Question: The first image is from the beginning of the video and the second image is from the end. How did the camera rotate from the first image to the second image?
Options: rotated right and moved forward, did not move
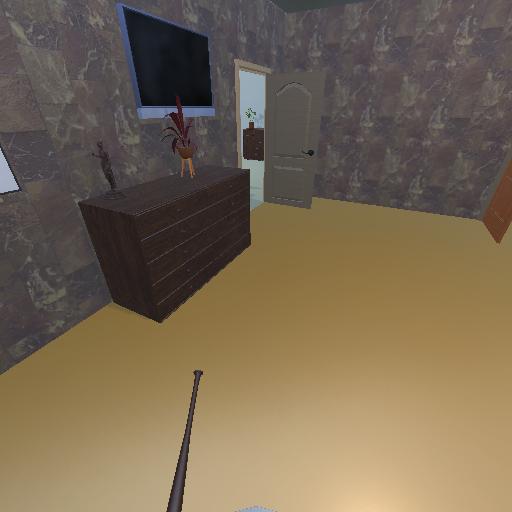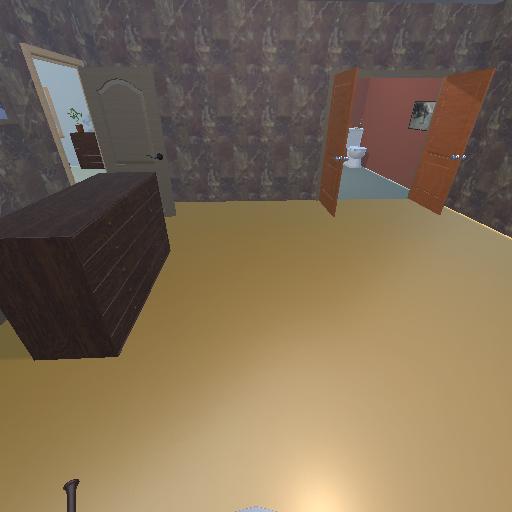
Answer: rotated right and moved forward